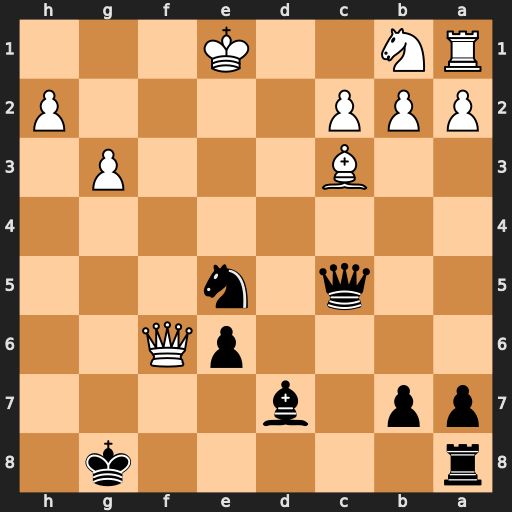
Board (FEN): r5k1/pp1b4/4pQ2/2q1n3/8/2B3P1/PPP4P/RN2K3
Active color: b
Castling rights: Q
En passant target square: -
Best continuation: Qe3+ Kd1 Rf8 Qxf8+ Kxf8